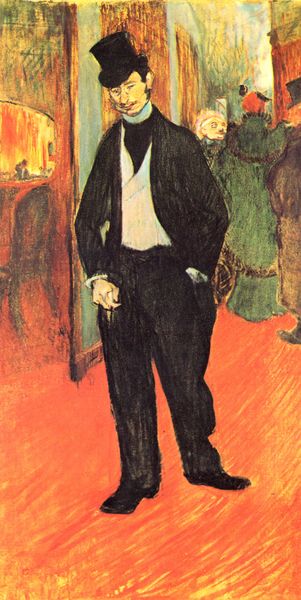
Titel: Dr. Tapié de Céleyran im Theaterfoyer
Künstler: Henri de Toulouse-Lautrec
Standort: Albi
Institution: Musée Toulouse-Lautrec
Schlagwörter: gemälde, hand, kopf, mann, schatten, weiß, frauen, gelb, grün, menschen, bar, cafe, damen, frankreich, frau, grau, hintergrund, hut, kleid, licht, männer, orange, paris, raum, schwarz, skizze, strasse, strassenszene, stuhl, tisch, toulouse lautrec, tür, blick, dame, rot, schal, tuch, ball, expressionismus, gesellschaft, malerei, party, zylinder, anzug, bart, hemd, hose, lokal, schnurrbart, augen, federn, gesicht, haupt, kragen, stehen, bildnis, hände, innenraum, portrait, porträt, spiegel, vorhang, öl, boden, gewand, gold, haare, interieur, pose, sessel, stehend, paar, bühne, oper, person, theater, ohren, bein, sofa, ecke, lehne, perspektive, spieler, parkett, schuhe, studie, abends, linien, loge, ölgemälde, chair, fancy, gathering, hall, hat, people, red, white, frack, black, carpet, collar, dress, face, green, hair, jugendstil, lady, modern, nose, painting, room, salon, table, wall, woman, holzboden, krawatte, halstuch, paravent, uhr, mirror, sitzgruppe, floor, gesenkt, rüschen, warten, fein, schick, weste, chapeau, fussboden, eingang, theke, gentleman, gala, lautrec, toulouse, daumier, henri, ganzfigur, sad, smoke, smoker, zigarette, lässig, man, hosentasche, ear, house, schwaru, eyes, male, suit, night, drawing, bänder, gaze, cezanne, impressionism, chin, coat, mouth, boots, french, jacket, monokel, rote mütze, tie, bright, human, vest, walls, zylinderhut, colors, pocket, shoes, home, fingers, zilynder, smoking, top hat, pant, shirt, dance, standing, gentlemen, barr, mustache, moustache, gestallt, stirche, weisse weste, henri de toulouse lautrec, van gogh, eke, club, etablissement, etablissment, shiluetten, toulouse letrec, touluse-lautrec, indoor, inside, alone, at, gogh, down, hand in hosentasche, gmann, saloon, nachtlokal, black suit, indoors, gaugin, tuxedo, tux, mann mit frack, lautrecque, toulouse-lautreck, green dress, red floor, latrec, autrec, nightclube